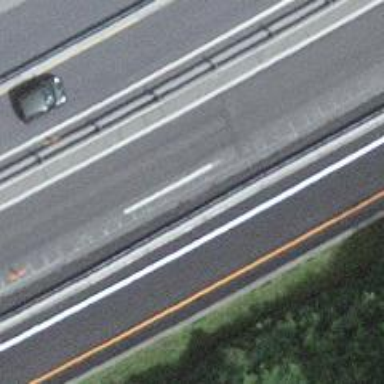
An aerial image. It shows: Asphalt motorway.